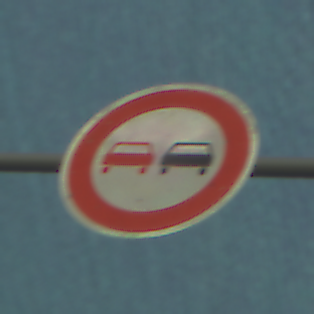
Verkehrszeichen: Ueberholverbot
Umgebung: Roofed, Special
Tageszeit: MorningAfternoon
Wetter: PartlyCloudy
Licht: Natural
Jahreszeit: NotSpecified
Kontrast: MediumContrast